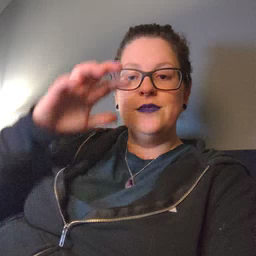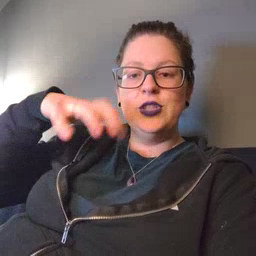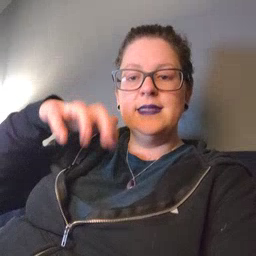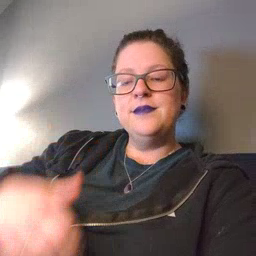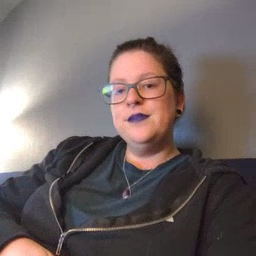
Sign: rain